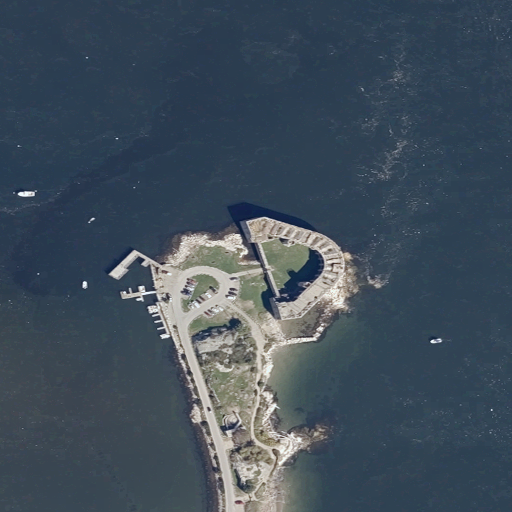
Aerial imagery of cape in Maine named Hunnewell Point containing open water, barren land, medium intensity development, high intensity development, and herbaceous wetlands